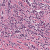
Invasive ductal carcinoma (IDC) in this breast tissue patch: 1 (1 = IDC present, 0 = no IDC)